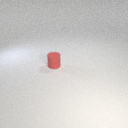
small red rubber cylinder